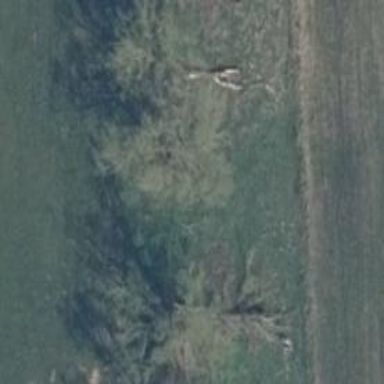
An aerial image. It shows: Row of trees in natural setting.